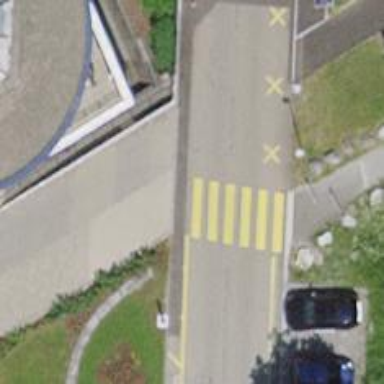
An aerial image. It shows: Uncontrolled zebra crossing on the road.